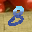
Label: 8